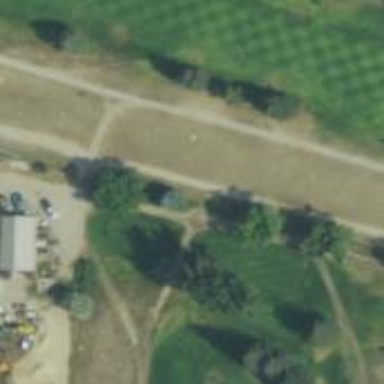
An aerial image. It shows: Pathway for golf carts.